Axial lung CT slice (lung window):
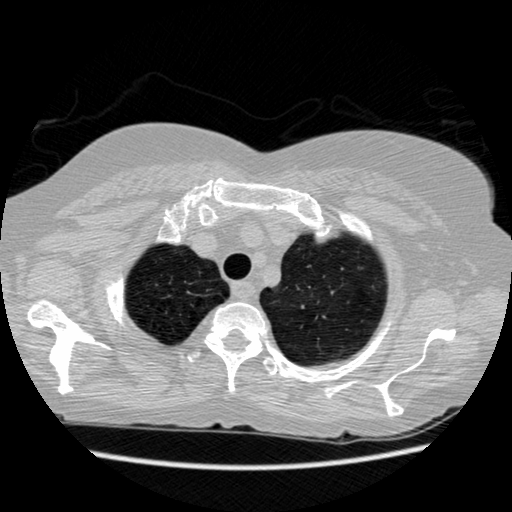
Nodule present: no